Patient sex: F
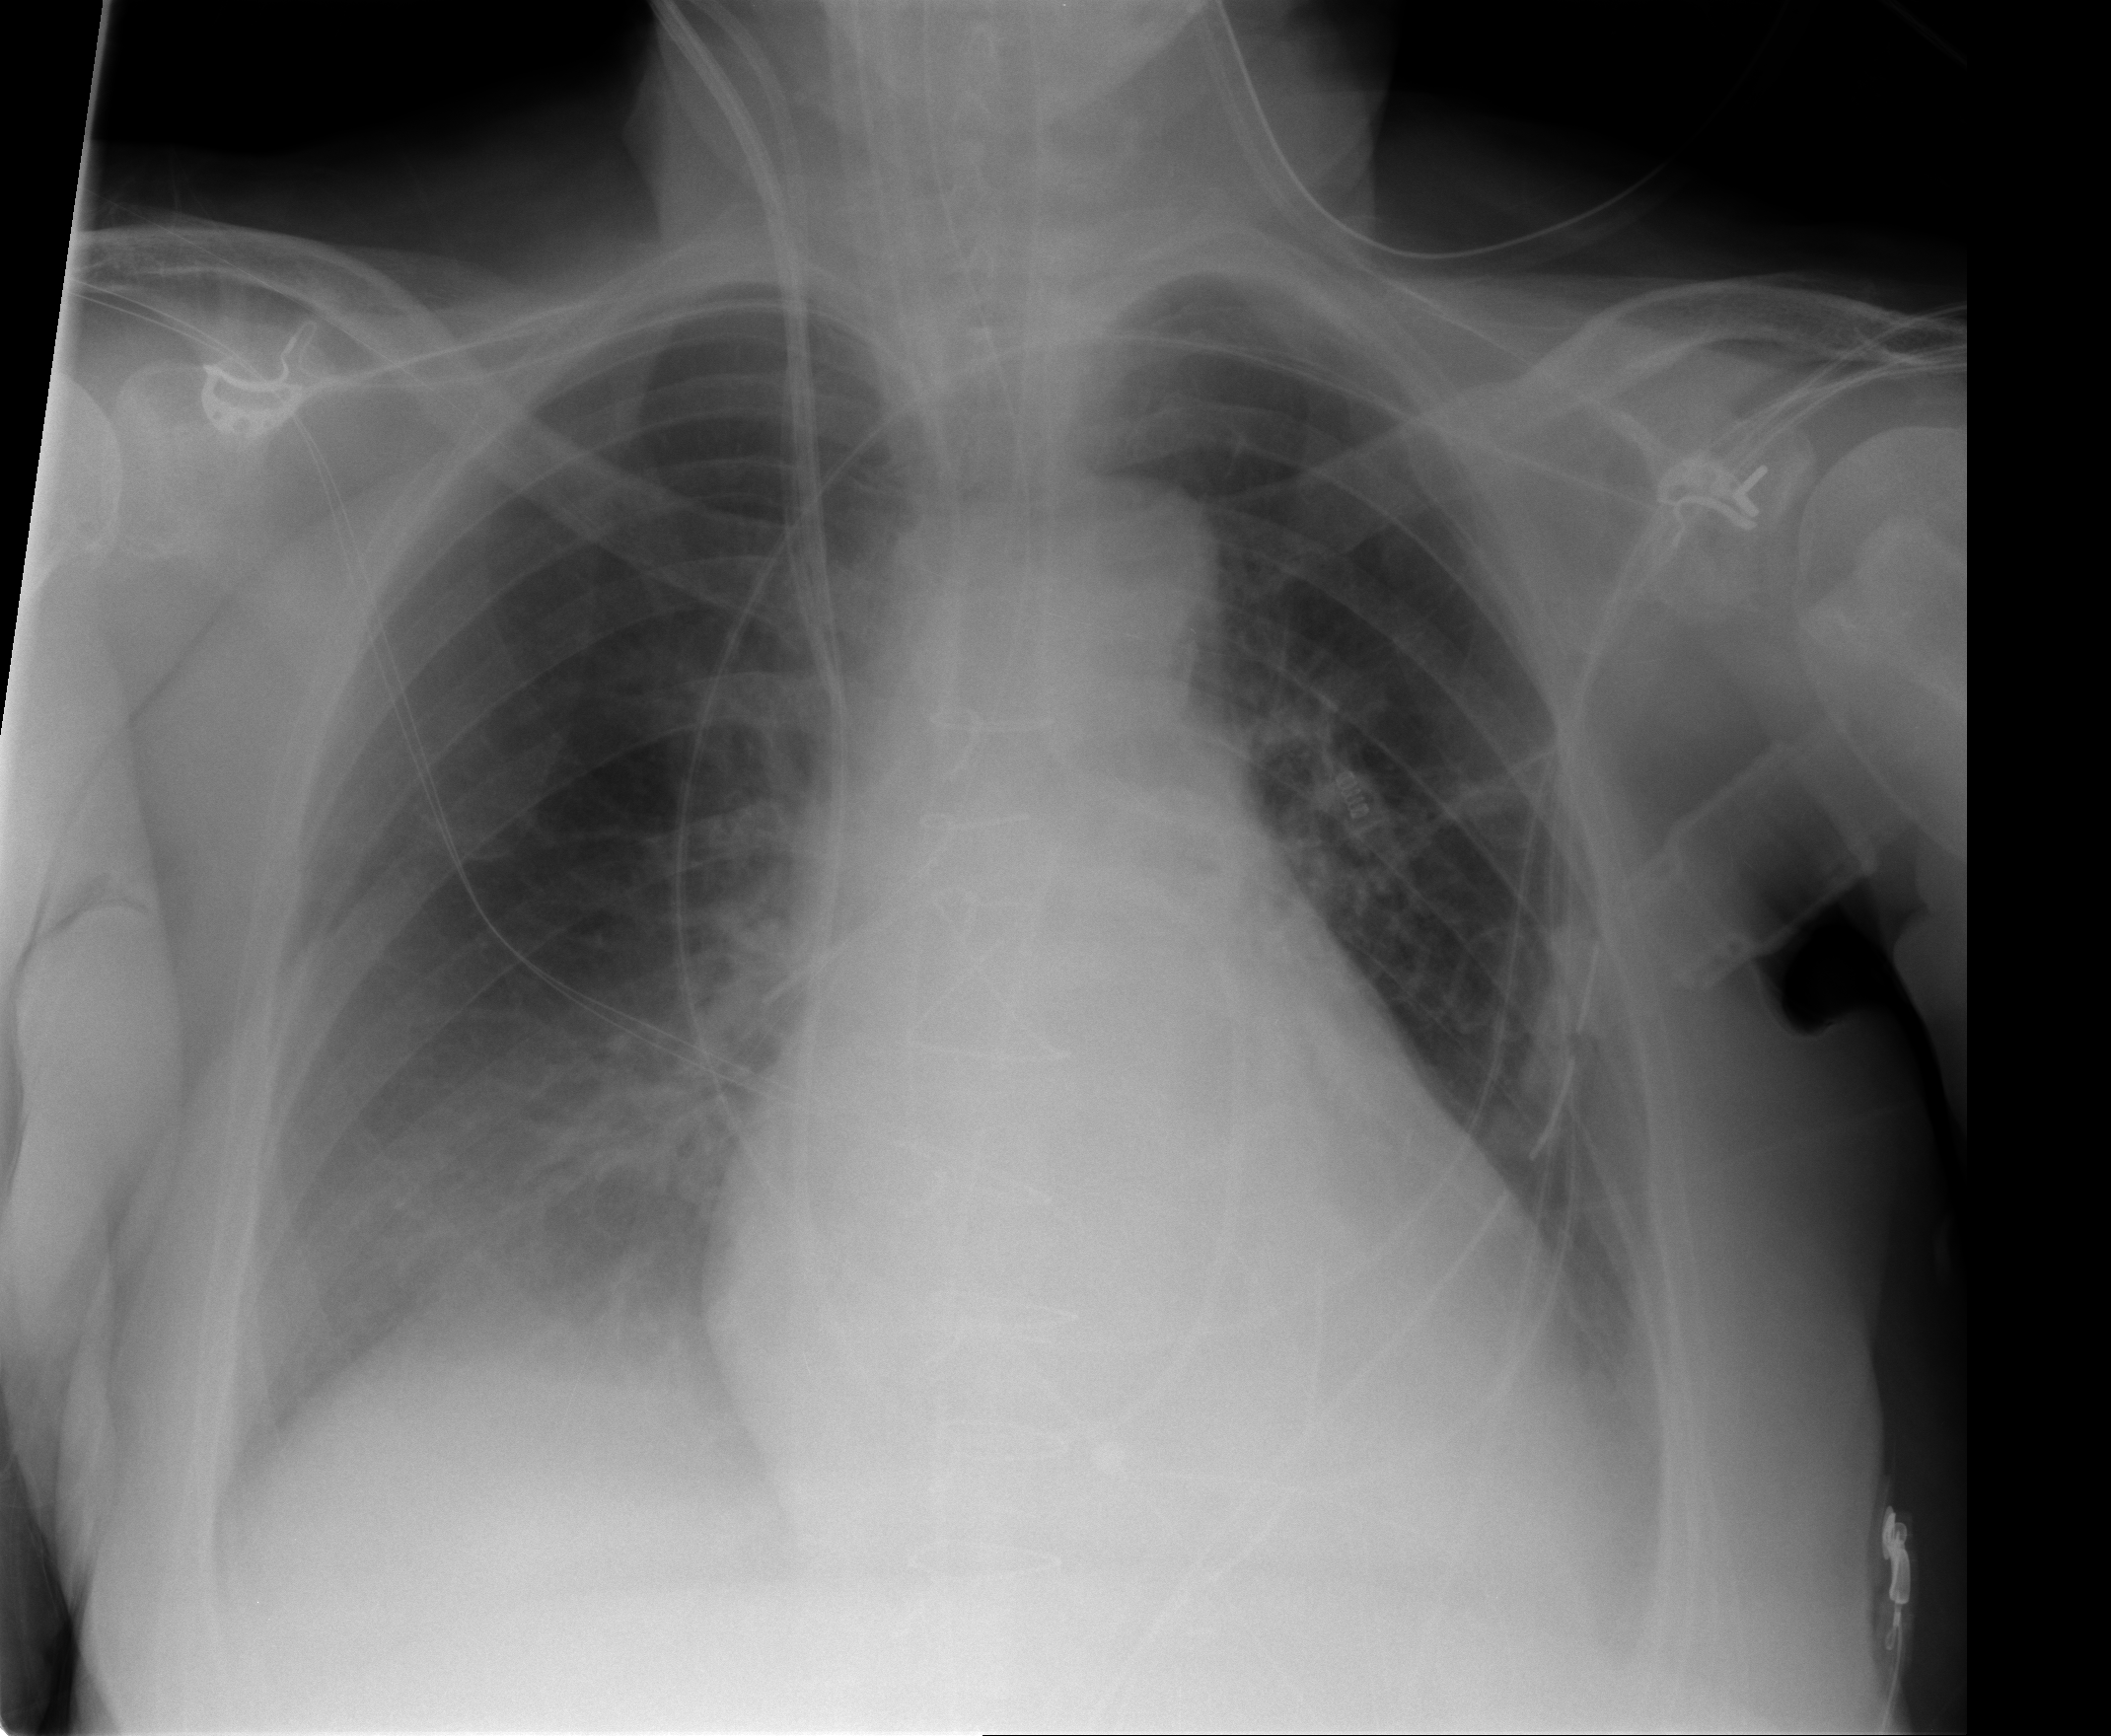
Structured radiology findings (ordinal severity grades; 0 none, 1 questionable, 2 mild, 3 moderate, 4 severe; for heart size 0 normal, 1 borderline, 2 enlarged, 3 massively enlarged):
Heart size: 2
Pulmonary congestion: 2
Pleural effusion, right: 2
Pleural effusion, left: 2
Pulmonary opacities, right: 0
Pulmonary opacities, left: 0
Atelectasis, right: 2
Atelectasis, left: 2